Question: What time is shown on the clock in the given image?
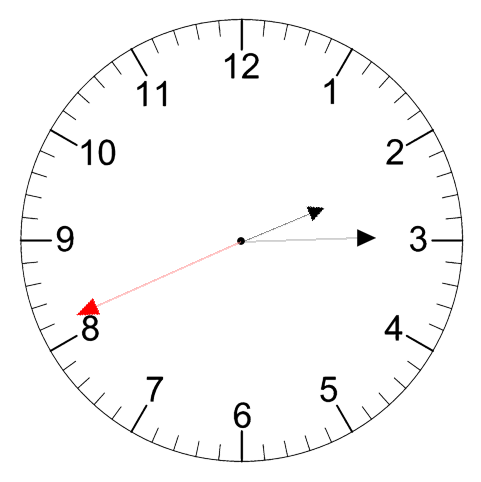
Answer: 02:14:41